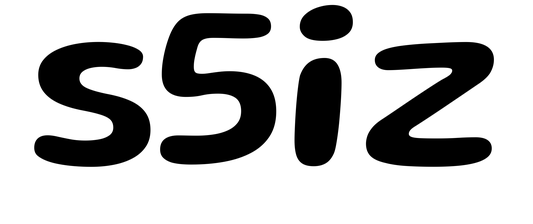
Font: Gluten_Medium